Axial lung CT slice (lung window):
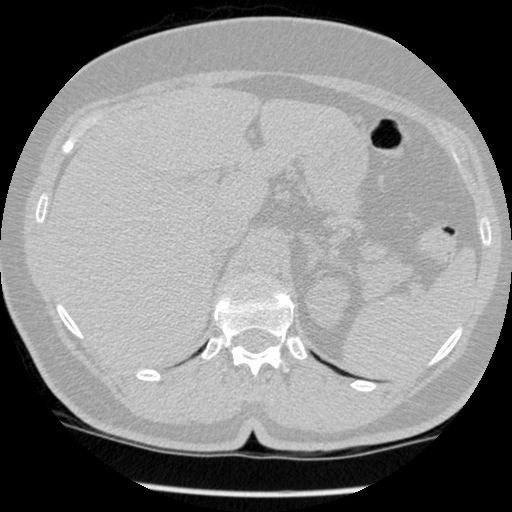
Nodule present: no